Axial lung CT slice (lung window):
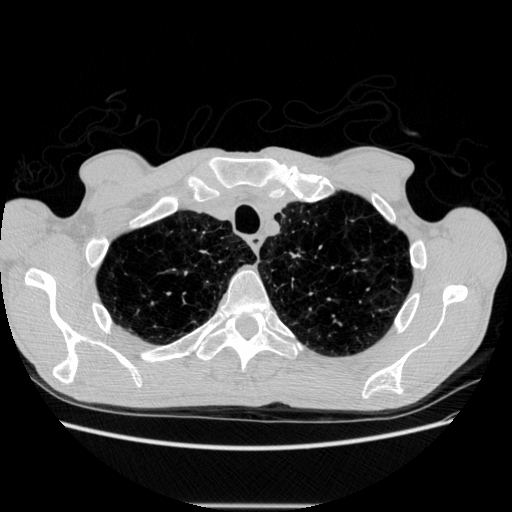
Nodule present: no